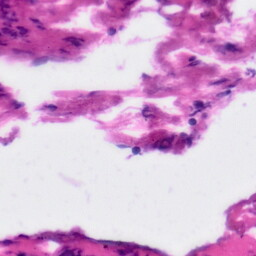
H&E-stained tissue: Tonsil